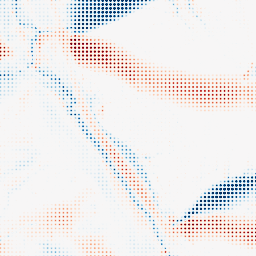
Category: morphological
Decomposition family: morphological_ellipse
Decomposition parameters: operation: average
width: 50
height: 20
Upsampling method: sinc_blackman
Upsampling parameters: scale: 8
kernel_size: 4
Upsampling scale: 8